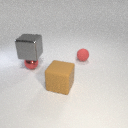
small red metal sphere behind large brown rubber cube